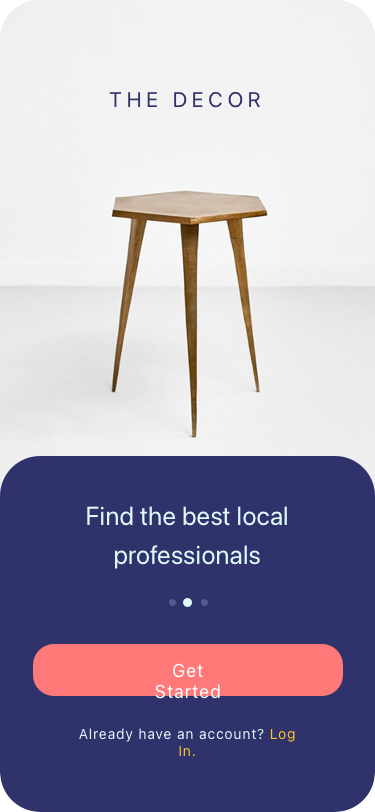
Text in this UI design:
Get Started
Find the best local professionals
Already have an account? Log In.
THE DECOR